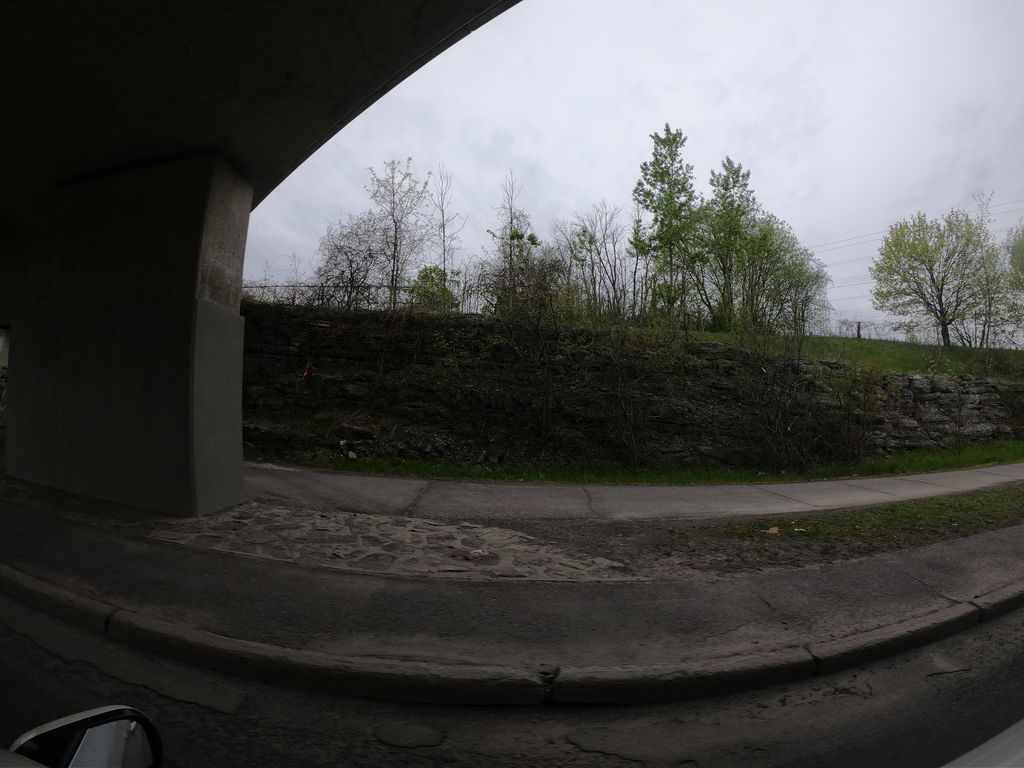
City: ottawa-gatineau